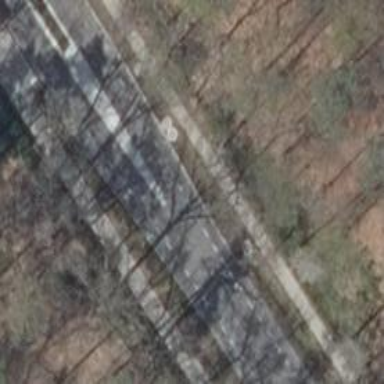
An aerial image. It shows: Secondary road with asphalt surface and designated cycle lane.